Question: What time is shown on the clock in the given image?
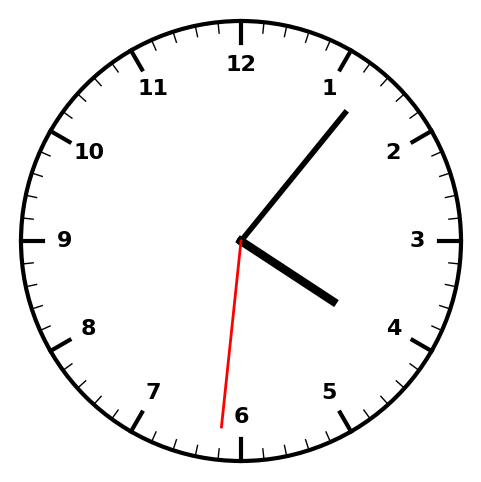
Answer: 04:06:31